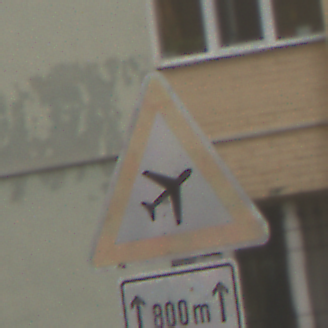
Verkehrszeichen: FlugbetriebLinks
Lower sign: LaengeEinerStrecke1
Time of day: MorningAfternoon
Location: Outdoor (Urban)
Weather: Overcast
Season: NotSpecified
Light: Natural